Question: I'm trying to create a grid that contains all the information of a a certain ticket,that has alot of status(Rows in the table),i need to put in a grid,this is the methods i'm using:
Call the method to populate the grid:
'''
private void AssemblyGrid()
{
//Set Grid
gridTStatus.DataSource = null;
gridTStatus.DataBind();
User loggedUser = (User)HttpContext.Current.Session[SESSIONNAME.LOGGEDUSER];
// Checa se o usuario tem permissao para utilizar essa funcionalidade
if ((loggedUser.Login.ToUpper() != ConfigurationManager.AppSettings[APPSETTINGS.SUPPORTUSERS].ToUpper()))
{
Response.Redirect("AccessDenied.aspx");
}
Clic objClic = GetClic();
Status returnStatus = new Status();
List<StatusClicComplete> lstClic = new List<StatusClicComplete>();
lstClic = ClicManager.SelectStatusClic(objClic,out returnStatus);
//Set Grid
gridTStatus.DataSource = lstClic;
gridTStatus.DataBind();
}
'''
The method the retrieve the information from the datebase:
'''
public List<StatusClicComplete> SelectStatusClicDB(Clic objClic , out Status returnStatus)
{
const string strStoredProcedure = "spSearchClicStatus";
List<StatusClicComplete> complete = new List<StatusClicComplete>();
try
{
Database database = DatabaseFactory.CreateDatabase(DATABASESETTINGS.CLICDB);
using (DbCommand dbCommand = database.GetStoredProcCommand(strStoredProcedure))
{
database.AddInParameter(dbCommand, "@iClic", DbType.Int32, objClic.ID);
using (IDataReader dataReader = database.ExecuteReader(dbCommand))
{
while (dataReader.Read())
{
complete.Add(new StatusClicComplete()
{
iClic = dataReader.GetInt32(Convert.ToInt32("iClic")),
iStatus = dataReader.GetInt32(Convert.ToInt32("iStatus")),
dtDateCreated = dataReader.GetDateTime(Convert.ToInt32("dtDateCreated")),
iEDV = dataReader.GetInt32(Convert.ToInt32("iEDV")),
sComments = dataReader.GetString(Convert.ToInt32("sComments"))
}
);
}
dataReader.Close();
returnStatus = StatusBuilder.BuildStatus("Success", string.Format("{0} - {1}", MethodBase.GetCurrentMethod().Name), true);
}
}
}
catch(Exception exception)
{
returnStatus = StatusBuilder.BuildStatus("Error", string.Format("{0} - {1}", MethodBase.GetCurrentMethod().Name, exception.Message), false);
}
//TODO NAV8CA - Escrever tratativa de objeto nulo
return complete;
}
'''
The StatusClicClass ,that is the list type
'''
namespace RB.LA.TER.CLIC.TRANSPORT
{
[Serializable]
public class StatusClicComplete
{
public int iClic { get; set; }
public int iStatus { get; set; }
public DateTime dtDateCreated { get; set; }
public int iEDV { get; set; }
public string sComments { get; set; }
}
}
'''
And the Procedure:
'''
PROCEDURE [dbo].[spSearchClicStatus]
@iClic int = NULL
AS
SELECT
dtDateCreated, iEDV, sComments, sDescription, SC.iStatus
FROM
T_STATUS_CLIC SC INNER JOIN T_STATUS S
ON SC.iSTATUS = S.iSTATUS
WHERE
SC.iClic = @iClic
ORDER BY
dtDateCreated
GO
'''
I'm trying to run this code,but i'm getting a error (Input string was not in a correct format.) when it enter the complete while,someone know what i'm doing wrong?

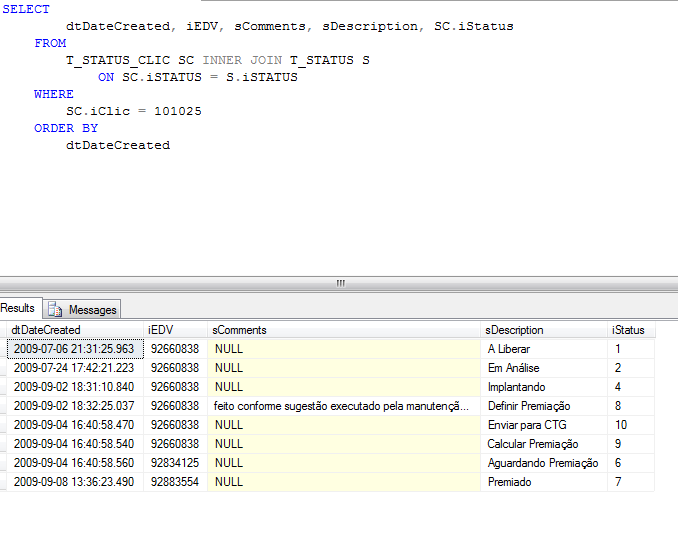
Answer: The line 'dataReader.GetInt32(Convert.ToInt32("iStatus"))' is wrong. It should be either
'''
dataReader.GetInt32(4)
'''
or
'''
dataReader.GetInt32(dataReader.GetOrdinal("iStatus"));
'''
In the first case, ordinal is directly specified. In the second case we calculate the ordinal using the column name. Also, you must ideally be checking for 'IsDBNull' before using this method, otherwise you will get an 'InvalidCastException'. So a more optimised method will be,
'''
iClic = objClic.ID, // we already have that
iStatus = dataReader.IsDBNull(dataReader.GetOrdinal("iStatus")) ? dataReader.GetInt32(dataReader.GetOrdinal("iStatus")) : 0
'''
P.S: Ordinal position is the position of the columns in the SELECT clause. Its a zero based index. In your select query iClic has 5 position, hence the ordinal position is given as 4.